Interaction volume radius: 10 \u00c5
Interaction volume height: 15 \u00c5
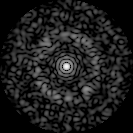
Disorder parameter: 0.774